Field crop: maize
Growth stage: 2
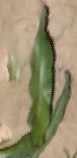
Species: maize